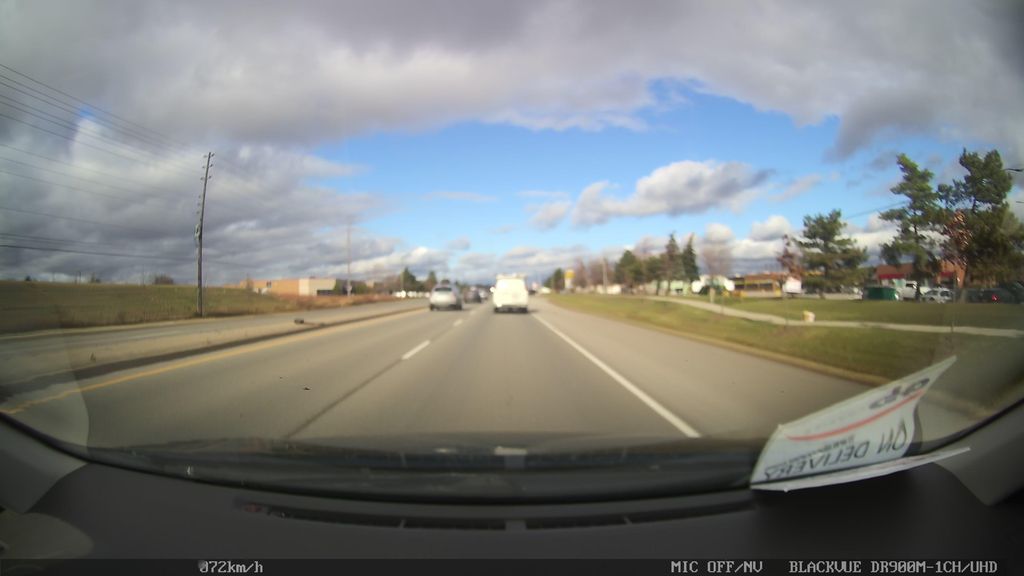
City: toronto